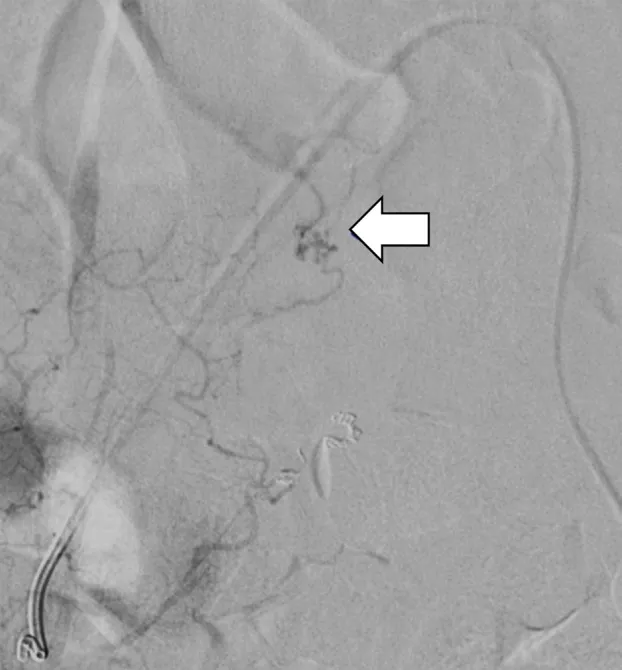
Case 1. Angiogram at 2 months after the surgery showing an arteriovenous shunt (white arrow) mediated by a collateral route from the right lateral sacral artery.
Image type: radiology (x_ray)